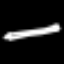
Label: pencil